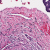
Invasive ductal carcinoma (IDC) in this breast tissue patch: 0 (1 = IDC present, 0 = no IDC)